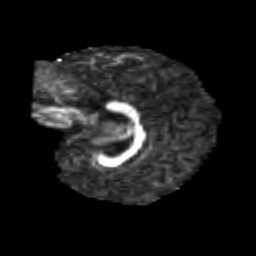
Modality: FA
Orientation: sagittal
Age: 6
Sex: male
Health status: healthy